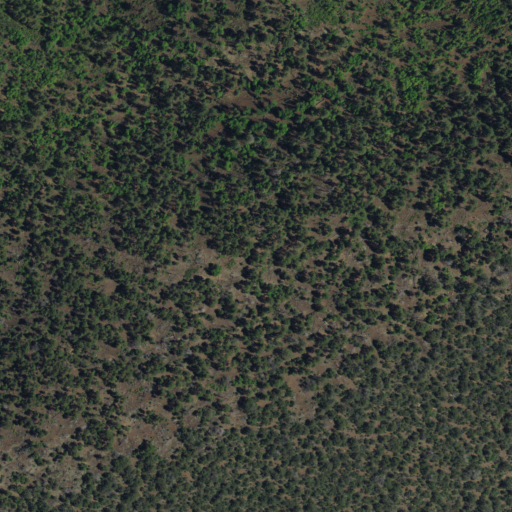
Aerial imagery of mountain in New Mexico named Turkey Mountain containing only evergreen forest